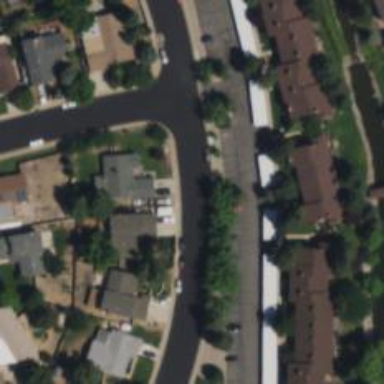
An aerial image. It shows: Residential road with asphalt surface and separate sidewalk.